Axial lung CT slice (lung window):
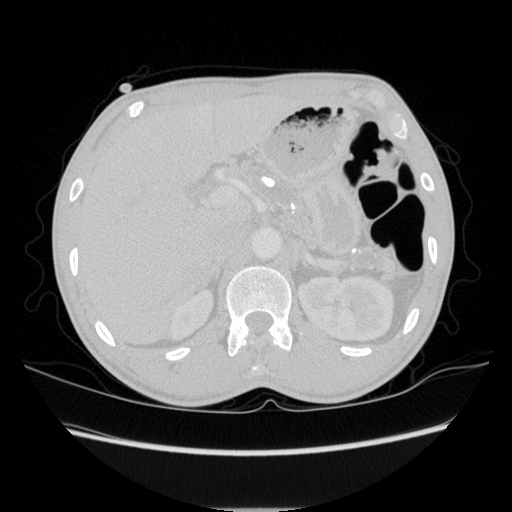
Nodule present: no